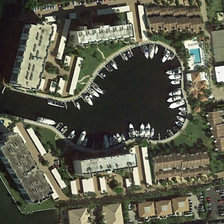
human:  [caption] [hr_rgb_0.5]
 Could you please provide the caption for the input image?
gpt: some boats are in a port surrounded by many buildings and some green trees .

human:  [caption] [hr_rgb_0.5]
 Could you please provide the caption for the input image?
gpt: some boats are in a port surrounded by many buildings and some green trees .

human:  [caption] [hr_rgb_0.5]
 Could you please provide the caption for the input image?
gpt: some boats are in a port surrounded by many buildings and some green trees .

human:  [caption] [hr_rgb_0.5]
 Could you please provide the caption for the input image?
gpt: some boats are in a port surrounded by many buildings and some green trees .

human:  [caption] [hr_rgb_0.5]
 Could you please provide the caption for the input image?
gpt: some boats are in a port surrounded by many buildings and some green trees .